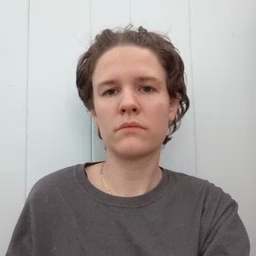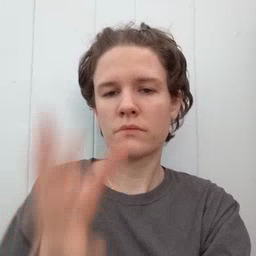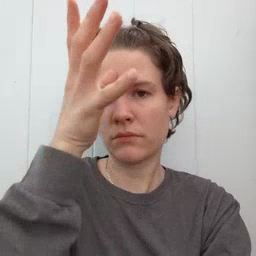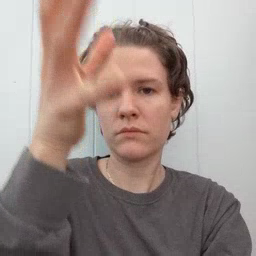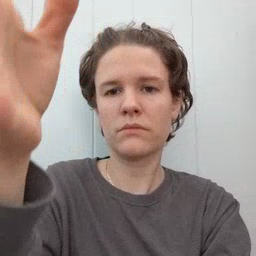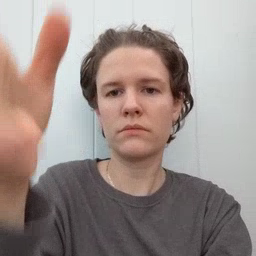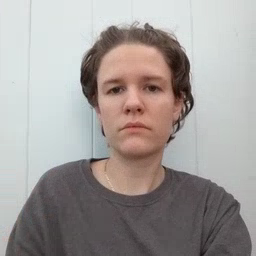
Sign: grandpa